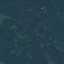
Label: Forest